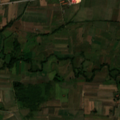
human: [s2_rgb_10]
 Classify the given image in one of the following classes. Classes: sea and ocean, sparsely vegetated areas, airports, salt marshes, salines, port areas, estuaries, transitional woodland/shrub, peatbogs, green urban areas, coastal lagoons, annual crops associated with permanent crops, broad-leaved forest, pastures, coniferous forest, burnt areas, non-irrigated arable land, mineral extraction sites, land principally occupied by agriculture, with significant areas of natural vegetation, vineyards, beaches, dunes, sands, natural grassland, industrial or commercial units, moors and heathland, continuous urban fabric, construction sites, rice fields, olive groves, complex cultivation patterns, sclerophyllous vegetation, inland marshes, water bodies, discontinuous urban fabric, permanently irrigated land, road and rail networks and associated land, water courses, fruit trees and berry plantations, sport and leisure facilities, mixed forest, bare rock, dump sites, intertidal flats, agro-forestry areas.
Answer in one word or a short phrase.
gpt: non-irrigated arable land, complex cultivation patterns, land principally occupied by agriculture, with significant areas of natural vegetation